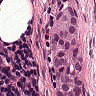
Metastatic tissue present: yes